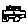
Label: car